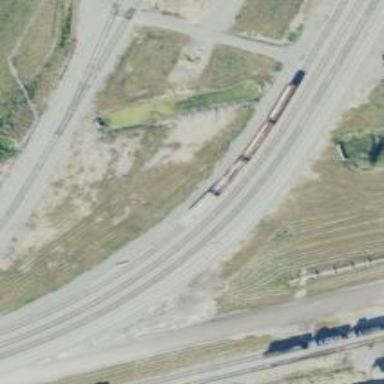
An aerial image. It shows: Railway spur service.